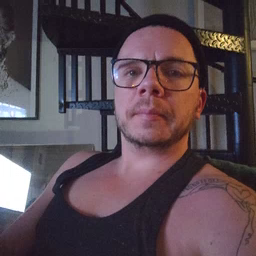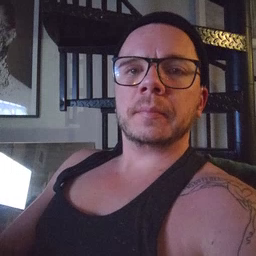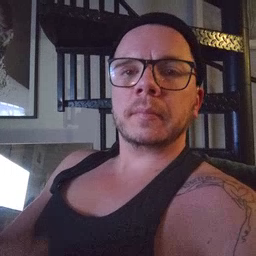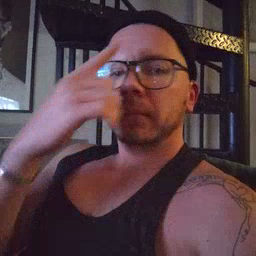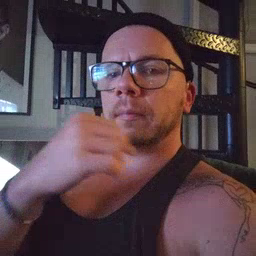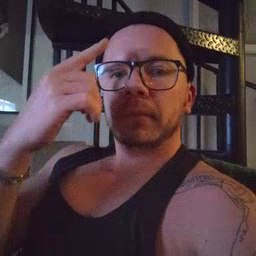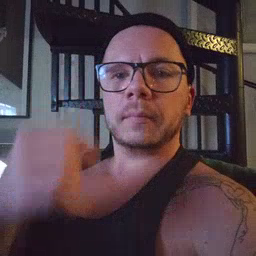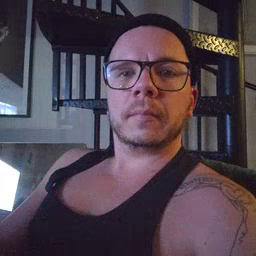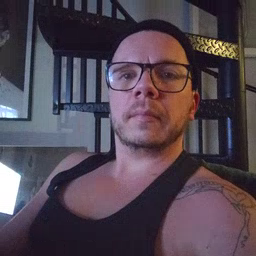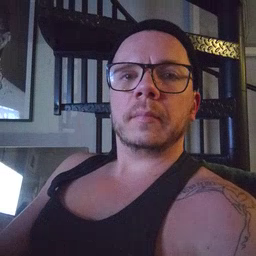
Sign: face